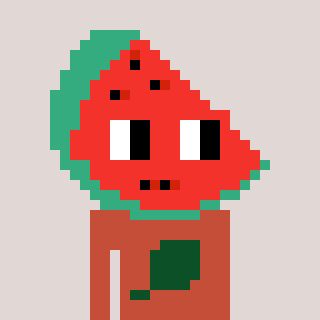
a pixel art character with square red glasses, a watermelon-shaped head and a rust-colored body on a warm background